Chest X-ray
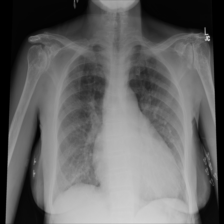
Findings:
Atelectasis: negative
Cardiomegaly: negative
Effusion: negative
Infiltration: negative
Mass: negative
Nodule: negative
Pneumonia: negative
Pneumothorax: negative
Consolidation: negative
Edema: negative
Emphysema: negative
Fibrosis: negative
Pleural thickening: negative
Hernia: negative